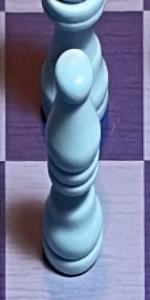
Label: Bishop_White